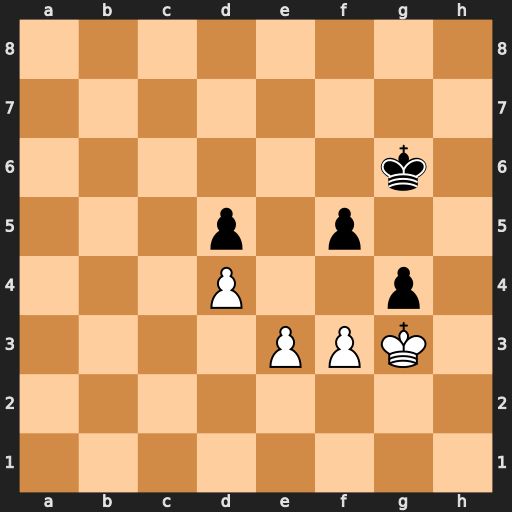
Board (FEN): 8/8/6k1/3p1p2/3P2p1/4PPK1/8/8
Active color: w
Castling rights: -
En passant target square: -
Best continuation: fxg4 Kh6 gxf5